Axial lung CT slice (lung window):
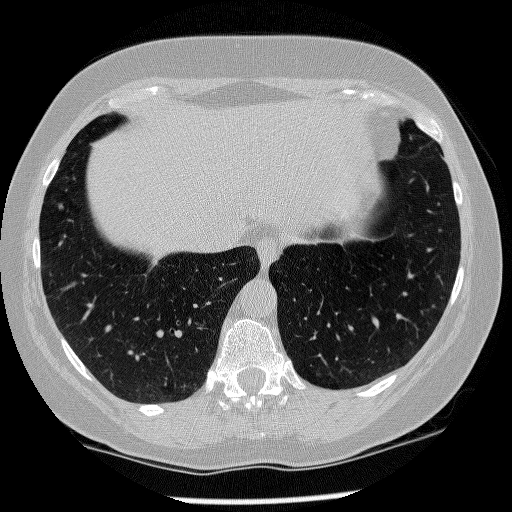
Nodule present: no